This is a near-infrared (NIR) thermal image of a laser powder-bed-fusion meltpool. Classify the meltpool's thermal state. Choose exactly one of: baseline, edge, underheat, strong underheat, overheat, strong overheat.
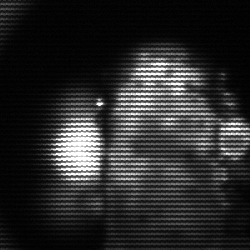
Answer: strong underheat